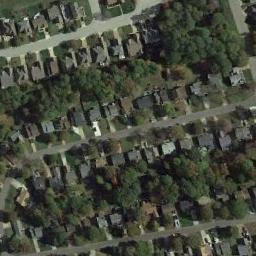
Label: residential